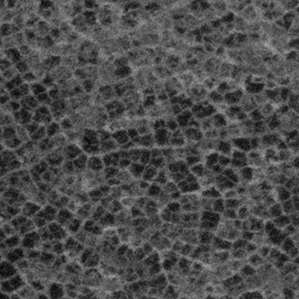
Label: frost